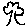
Label: tree